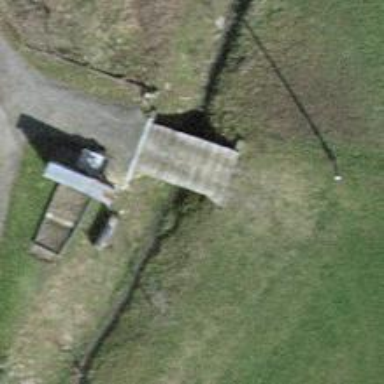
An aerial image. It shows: Cobblestone driveway bridge.